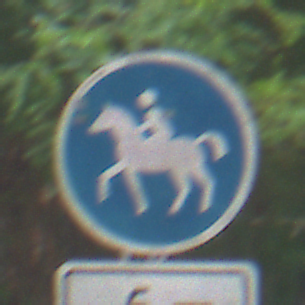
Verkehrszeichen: Reitweg
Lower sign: EinspurigeFahrzeugeFrei2
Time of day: MorningAfternoon
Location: Outdoor (Urban)
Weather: Overcast
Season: NotSpecified
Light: Natural